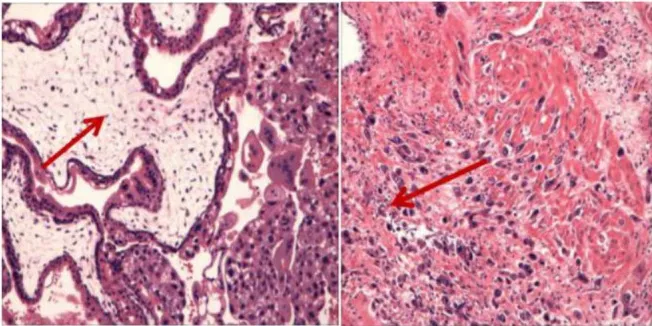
The histopathological examination showed obvious proliferation of trophoblasts and enlarged villi with the formation of a central pool, which invaded the entire posterior wall of the uterus. Coincidence the aggressive mole.
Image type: pathology (h&e)